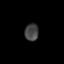
Tissue: lung
Cell type: Epithelial cells
Senescence score: 0.1861
Nuclear area (px): 233
Mean DAPI intensity: 67.536